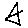
Label: triangle